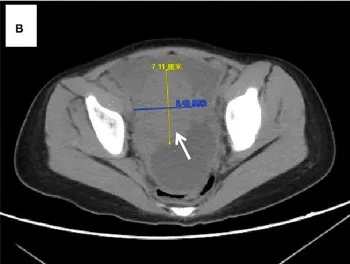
Sequential imaging evaluations performed on Day 0. (B) The abdominal CT indicates the presence of space.
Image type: radiology (ct)